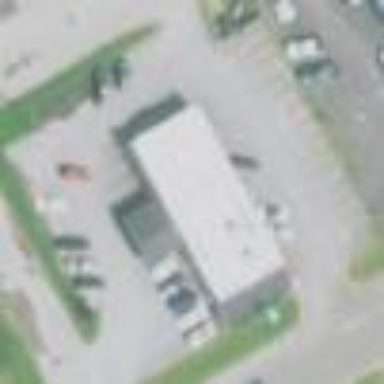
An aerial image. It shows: Parking area with surface.